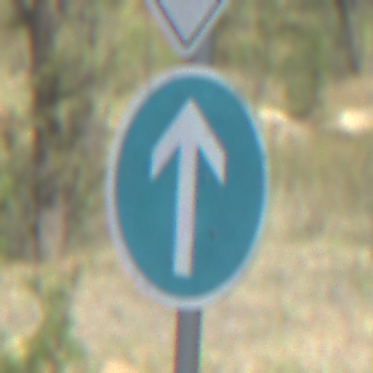
Verkehrszeichen: VorgeschriebeneFahrtrichtungGeradeaus
Zusatzzeichen oben: Vorfahrtsstrasse
Umgebung: Outdoor, Nature
Tageszeit: Midday
Wetter: PartlyCloudy
Licht: Natural
Jahreszeit: Autumn
Kontrast: HighContrast